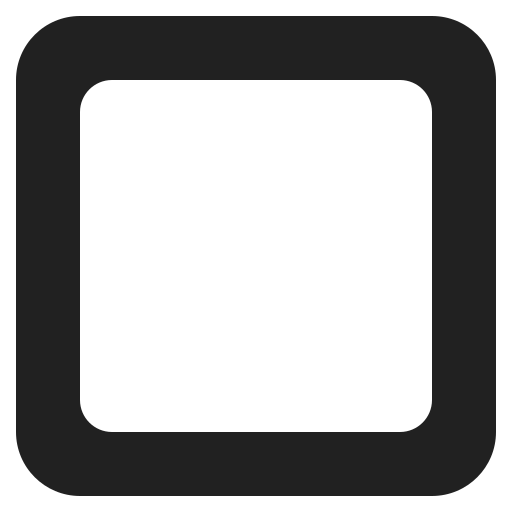
black square button high contrast